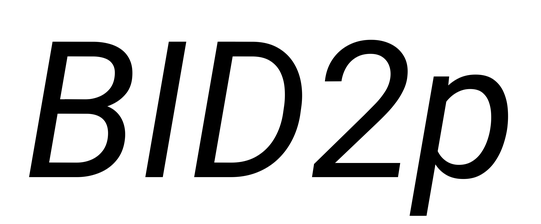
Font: Roboto-Italic_Italic